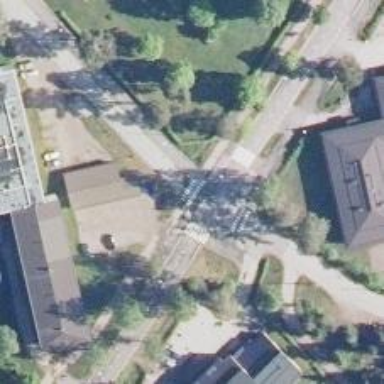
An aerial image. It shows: Zebra crossing on the road.